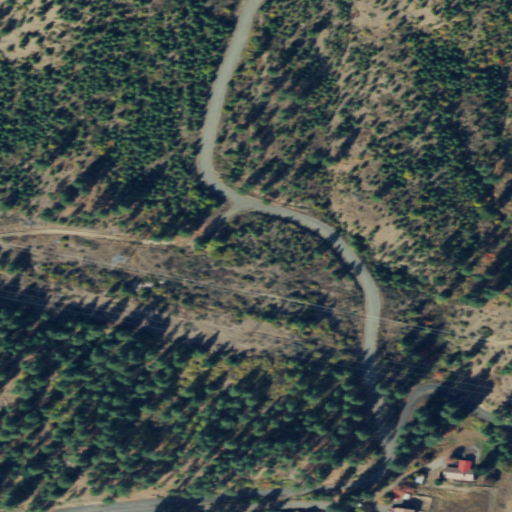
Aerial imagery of valley in Washington named Balmers Canyon containing evergreen forest, shrub, low intensity development, and open development